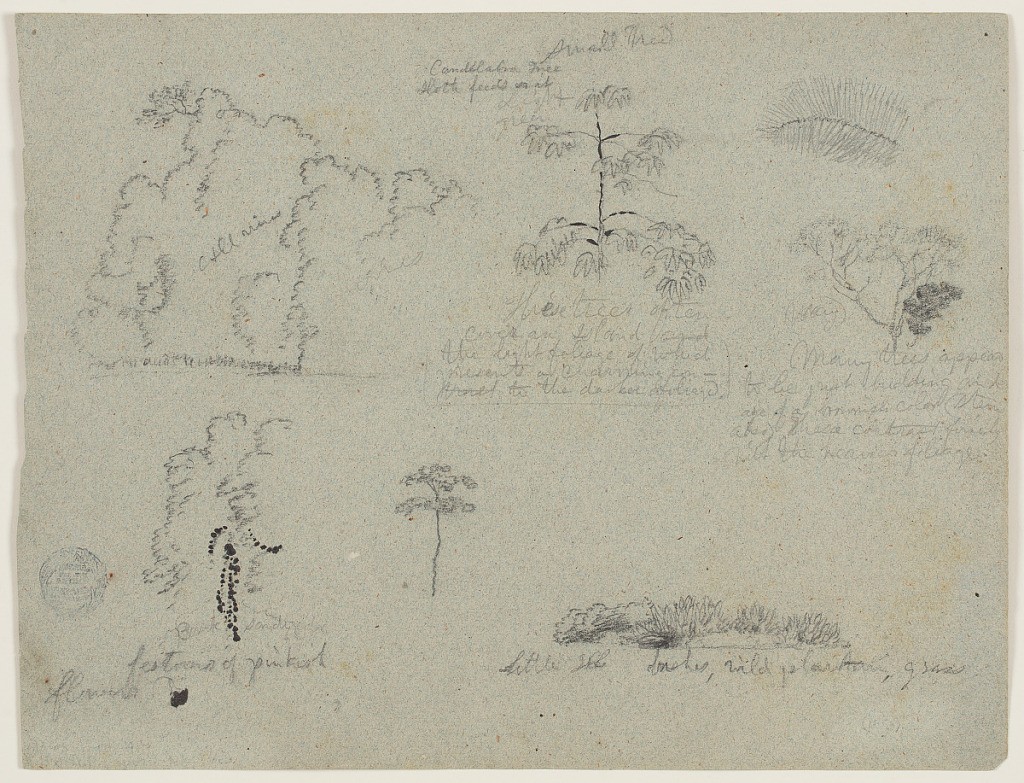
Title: Botanical and Landscape Sketches along the Río Magdalena, Colombia
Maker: Frederic Edwin Church, American, 1826–1900
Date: May 1853
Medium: Graphite, brush and oxidized white gouache on gray-green laid paper
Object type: Drawing
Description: Botanical and landscape sketches showing views of riverbanks and several plants and trees along the Magdalena River in Colombia. At left, two views of a heavily wooded riverbank, overgrown with vines. Another drawing of a small river island and its vegetation is included at lower right. Other sketches at center and upper right show various trees and a palm frond.